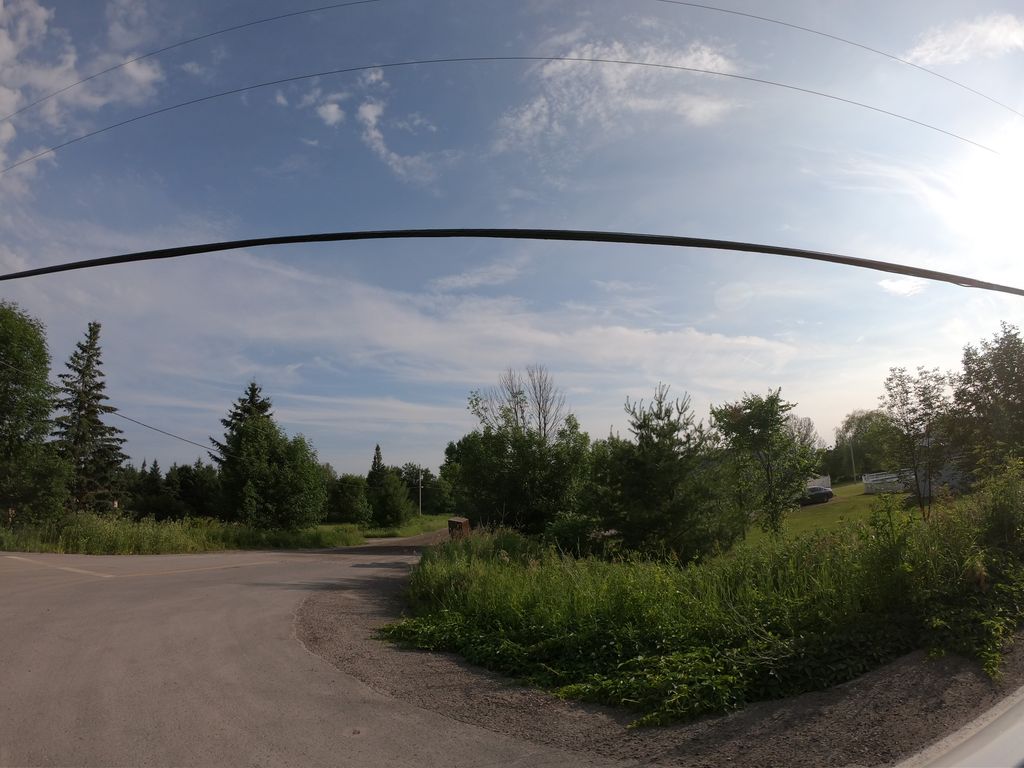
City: ottawa-gatineau